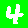
Digit: 4